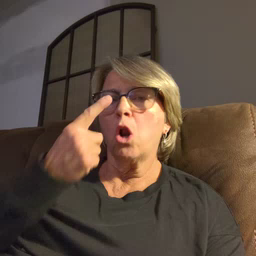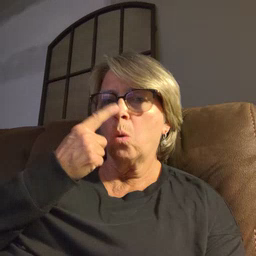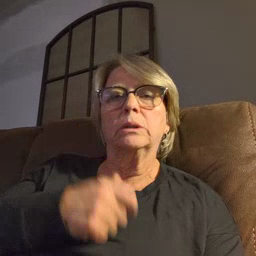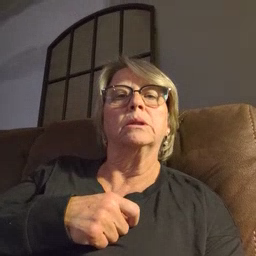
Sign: nose